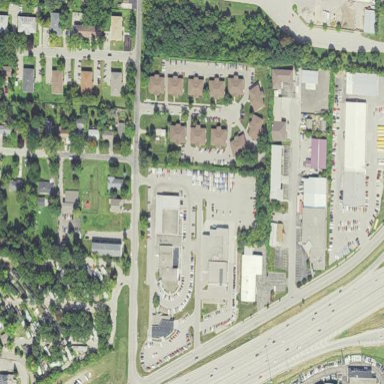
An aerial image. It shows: Commercial area.